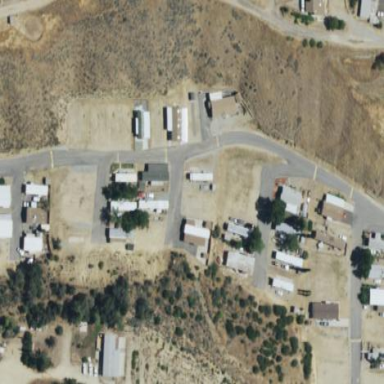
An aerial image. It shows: Residential area designated as trailer park.